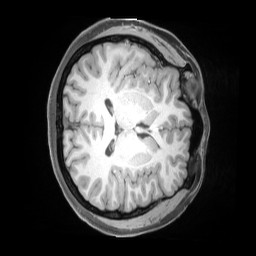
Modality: T1w
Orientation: axial
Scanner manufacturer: siemens
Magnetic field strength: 3 T
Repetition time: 2.53 s
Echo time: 0.00169 s